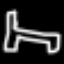
Label: bed